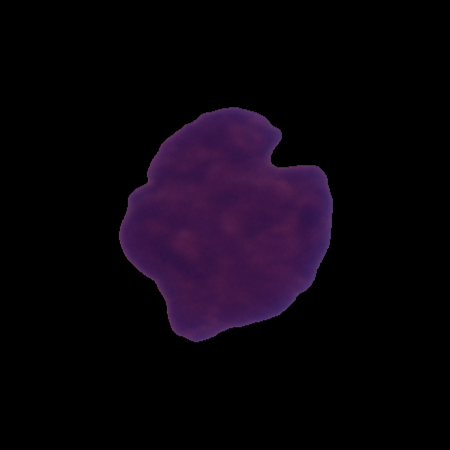
Label: cancer